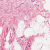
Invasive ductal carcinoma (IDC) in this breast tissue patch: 0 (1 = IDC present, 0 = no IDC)